Interaction volume radius: 5 \u00c5
Interaction volume height: 10 \u00c5
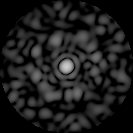
Disorder parameter: 0.8525